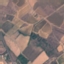
Label: PermanentCrop